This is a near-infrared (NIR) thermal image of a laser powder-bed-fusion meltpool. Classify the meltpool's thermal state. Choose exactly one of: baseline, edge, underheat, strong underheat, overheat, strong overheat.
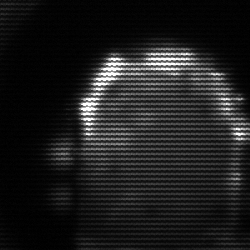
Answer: baseline